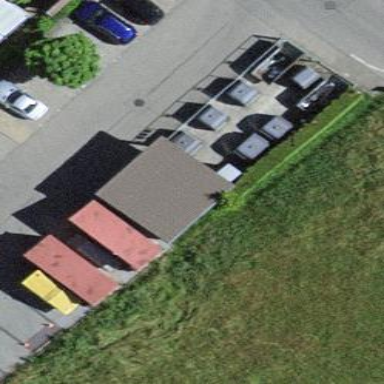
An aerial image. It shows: Shed building.